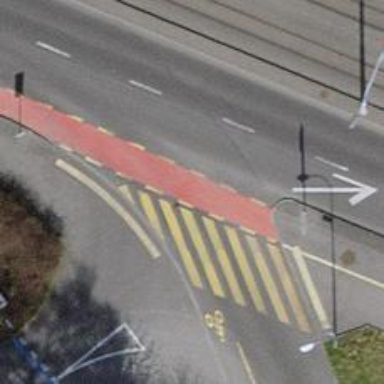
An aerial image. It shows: Crossing on asphalt cycleway.